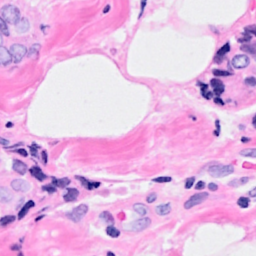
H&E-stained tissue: Breast